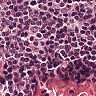
Metastatic tissue present: no